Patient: sex F, age 58
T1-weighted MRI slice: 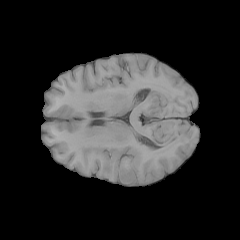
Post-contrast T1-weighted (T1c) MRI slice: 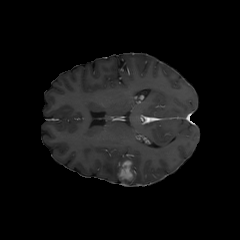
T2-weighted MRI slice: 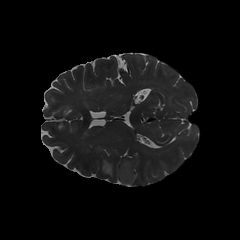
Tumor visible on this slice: yes
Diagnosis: Glioblastoma, IDH-wildtype
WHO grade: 4